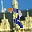
Label: 3